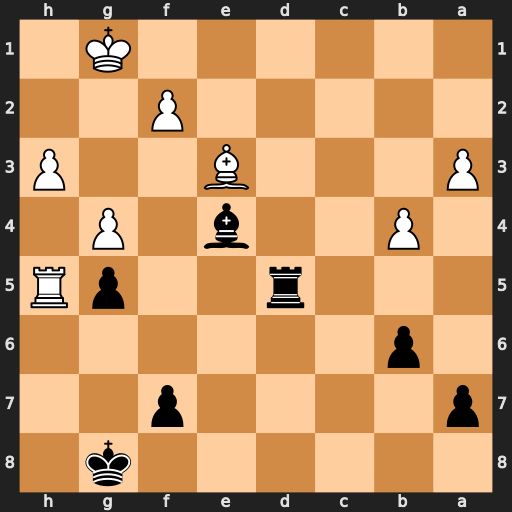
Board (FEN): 6k1/p4p2/1p6/3r2pR/1P2b1P1/P3B2P/5P2/6K1
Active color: b
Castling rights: -
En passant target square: -
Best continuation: Rd1+ Kh2 Rh1+ Kg3 Rg1+